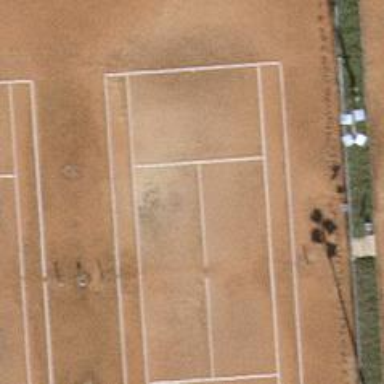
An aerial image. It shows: Tennis court on pitch designated for leisure land.